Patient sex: M
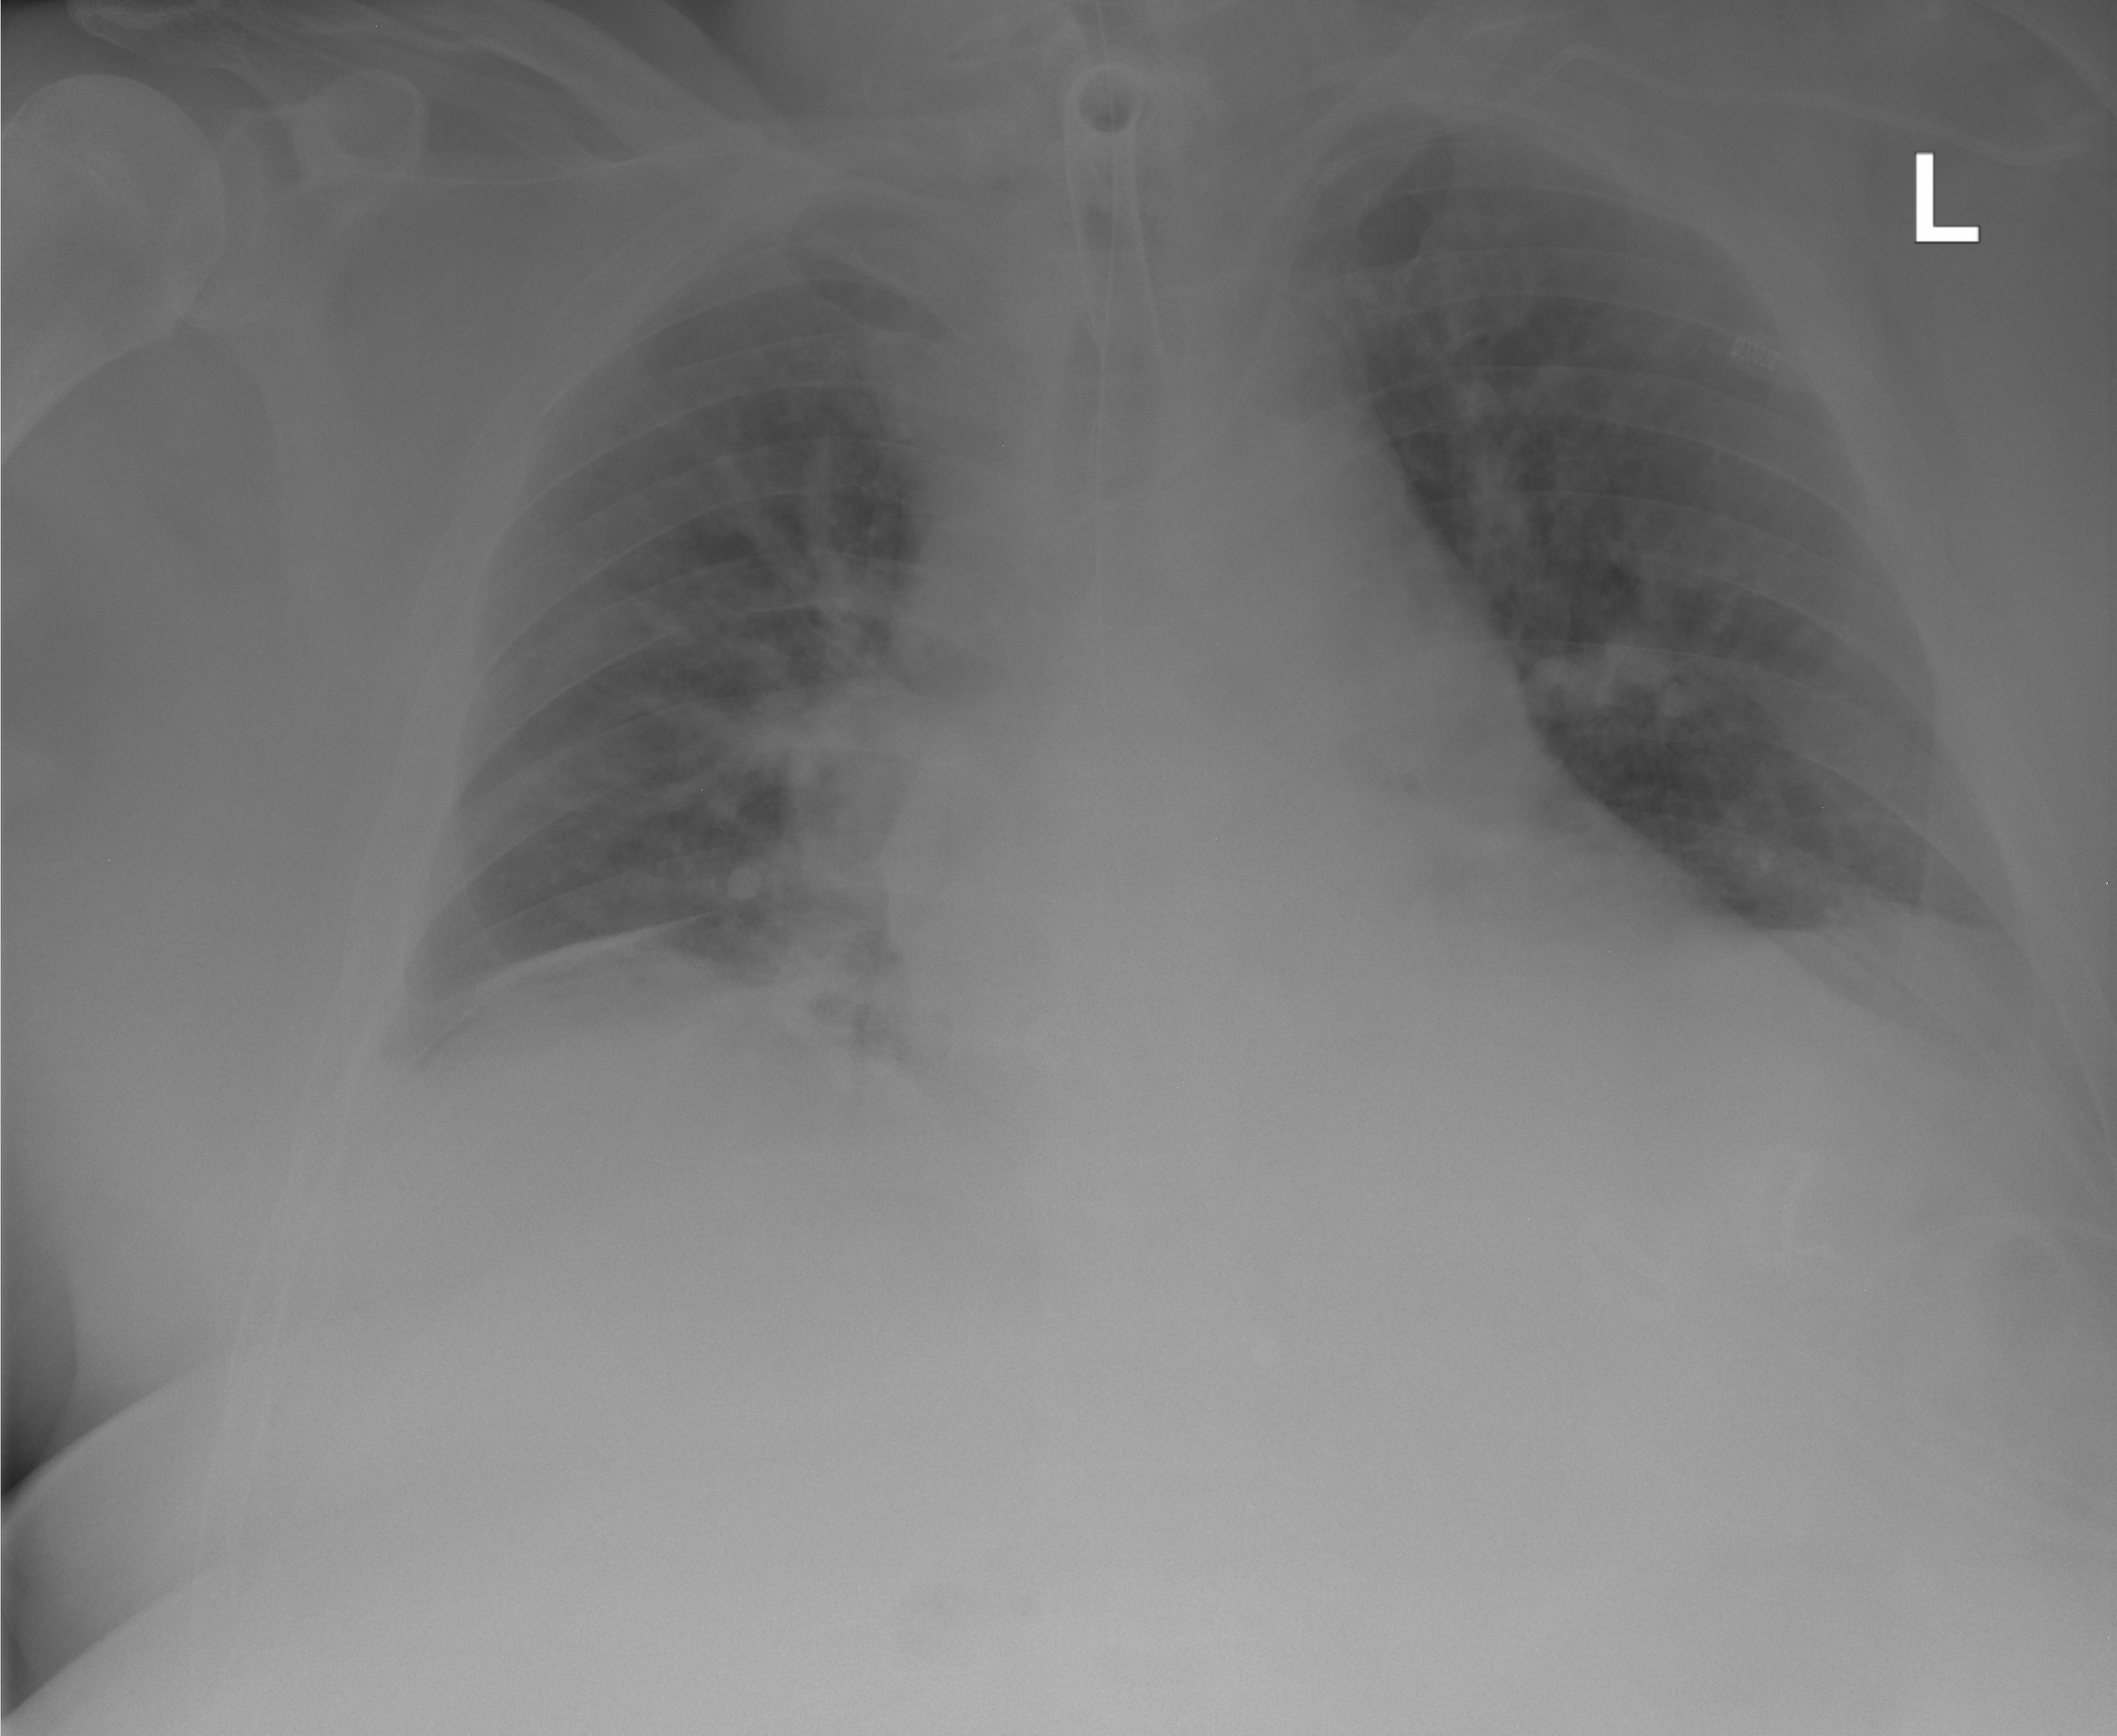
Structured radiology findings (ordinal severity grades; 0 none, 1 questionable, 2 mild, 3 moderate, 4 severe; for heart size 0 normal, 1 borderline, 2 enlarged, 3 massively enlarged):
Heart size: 2
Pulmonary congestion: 2
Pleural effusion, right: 2
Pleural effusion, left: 2
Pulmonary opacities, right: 2
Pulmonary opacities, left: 2
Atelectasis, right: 2
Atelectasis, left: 2